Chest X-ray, AP view. Patient: 23 years old, sex M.
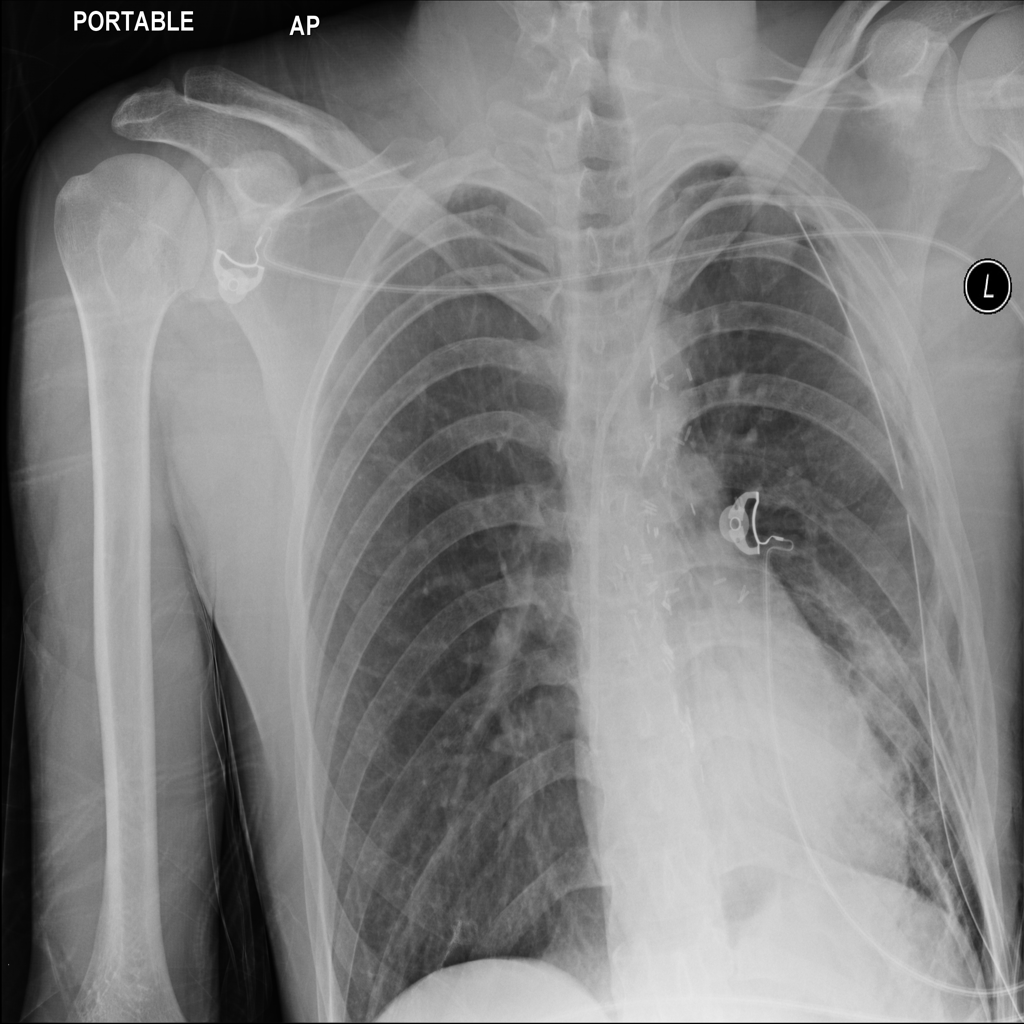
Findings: Pneumothorax